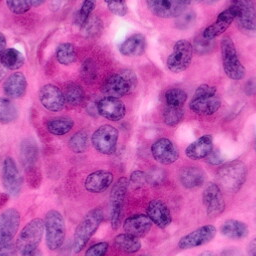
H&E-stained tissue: Pancreatic